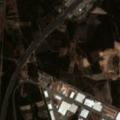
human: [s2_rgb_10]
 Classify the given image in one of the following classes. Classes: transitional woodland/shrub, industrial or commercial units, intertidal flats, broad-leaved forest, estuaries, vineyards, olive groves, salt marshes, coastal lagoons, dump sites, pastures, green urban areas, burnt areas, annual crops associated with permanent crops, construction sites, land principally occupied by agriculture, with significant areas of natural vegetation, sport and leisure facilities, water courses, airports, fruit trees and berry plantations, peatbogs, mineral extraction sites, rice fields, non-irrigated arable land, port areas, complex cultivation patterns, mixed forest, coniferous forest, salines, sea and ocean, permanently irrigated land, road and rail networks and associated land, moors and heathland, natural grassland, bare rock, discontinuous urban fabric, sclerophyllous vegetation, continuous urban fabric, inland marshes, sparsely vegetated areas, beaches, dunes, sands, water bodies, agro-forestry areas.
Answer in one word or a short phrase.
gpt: industrial or commercial units, road and rail networks and associated land, complex cultivation patterns, coniferous forest, transitional woodland/shrub